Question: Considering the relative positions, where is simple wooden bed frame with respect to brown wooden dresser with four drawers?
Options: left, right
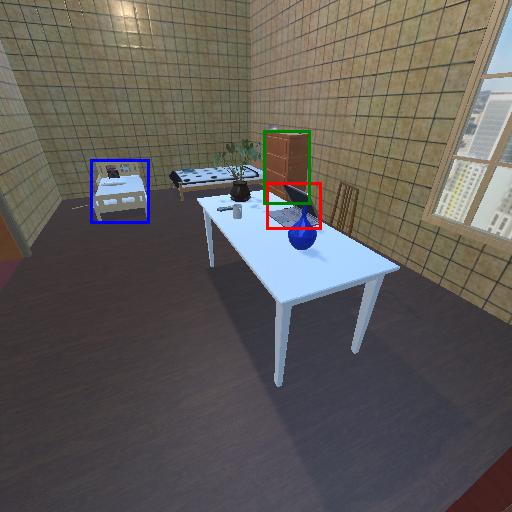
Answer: left